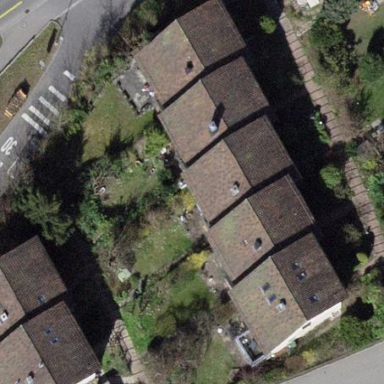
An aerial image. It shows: Residential building with terrace.